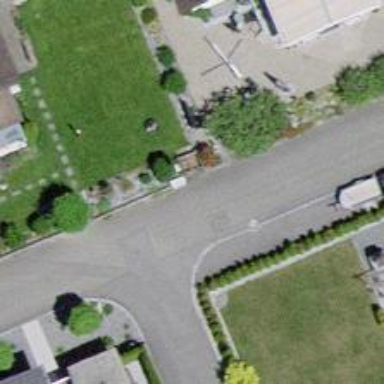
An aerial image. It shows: Asphalt road in residential area.